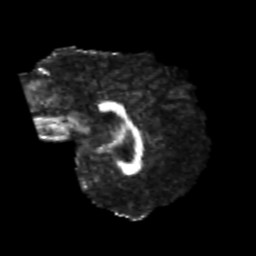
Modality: FA
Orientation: sagittal
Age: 25
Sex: male
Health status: healthy
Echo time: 0.074 s